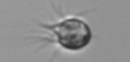
Label: Balanion